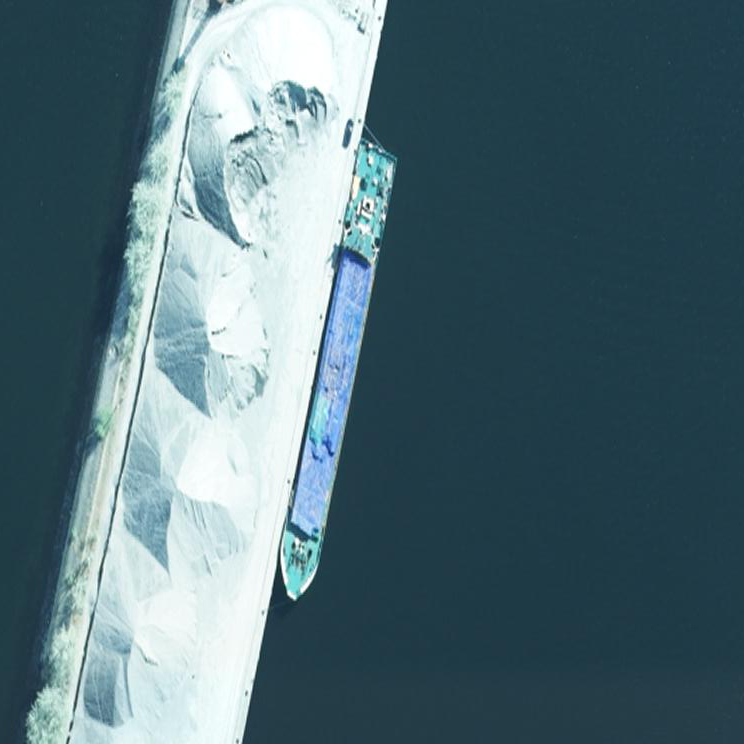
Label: Sand_carrier